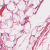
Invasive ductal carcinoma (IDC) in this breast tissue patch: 0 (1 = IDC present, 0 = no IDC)